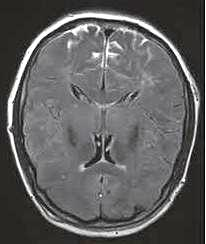
Label: notumor